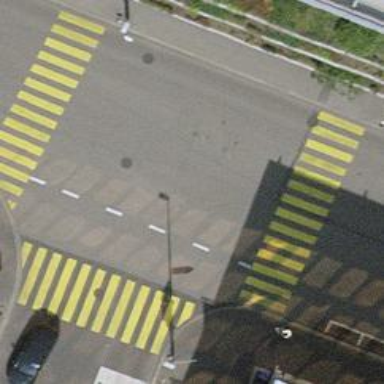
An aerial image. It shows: Road with traffic signals.